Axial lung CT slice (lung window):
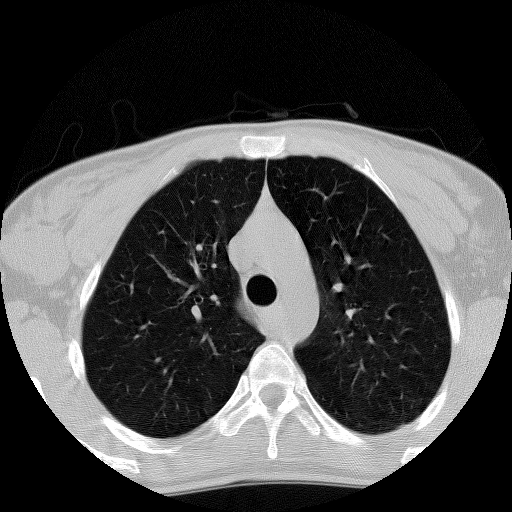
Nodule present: no